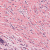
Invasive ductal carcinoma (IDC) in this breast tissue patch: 1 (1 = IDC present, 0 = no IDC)